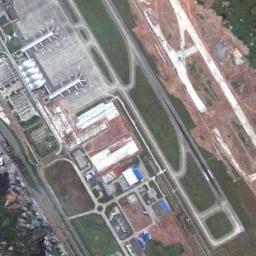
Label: airport